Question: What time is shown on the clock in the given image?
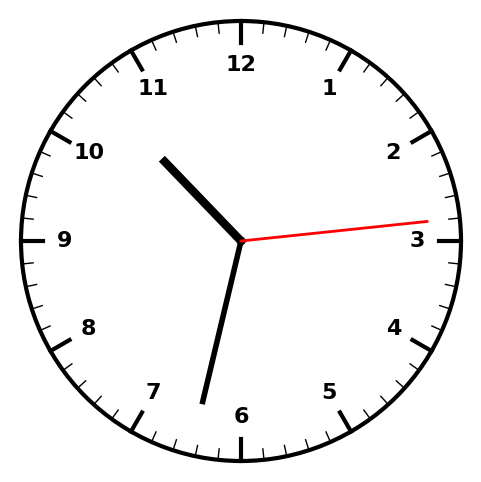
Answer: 10:32:14